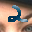
Label: 2